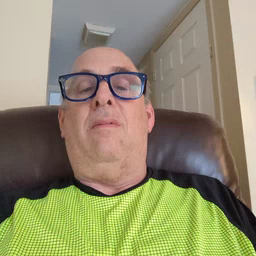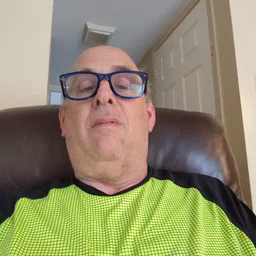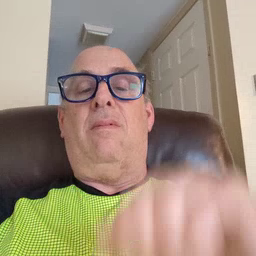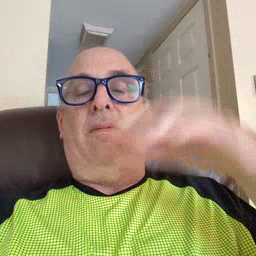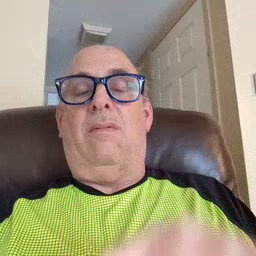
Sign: drop